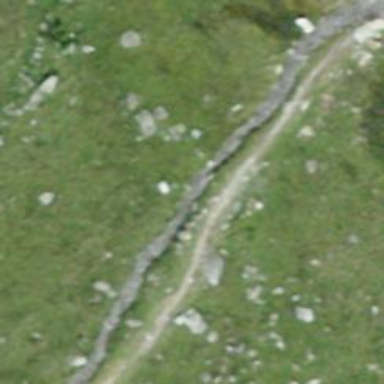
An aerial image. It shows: Ditch serving as waterway.